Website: macys
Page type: cross-sells
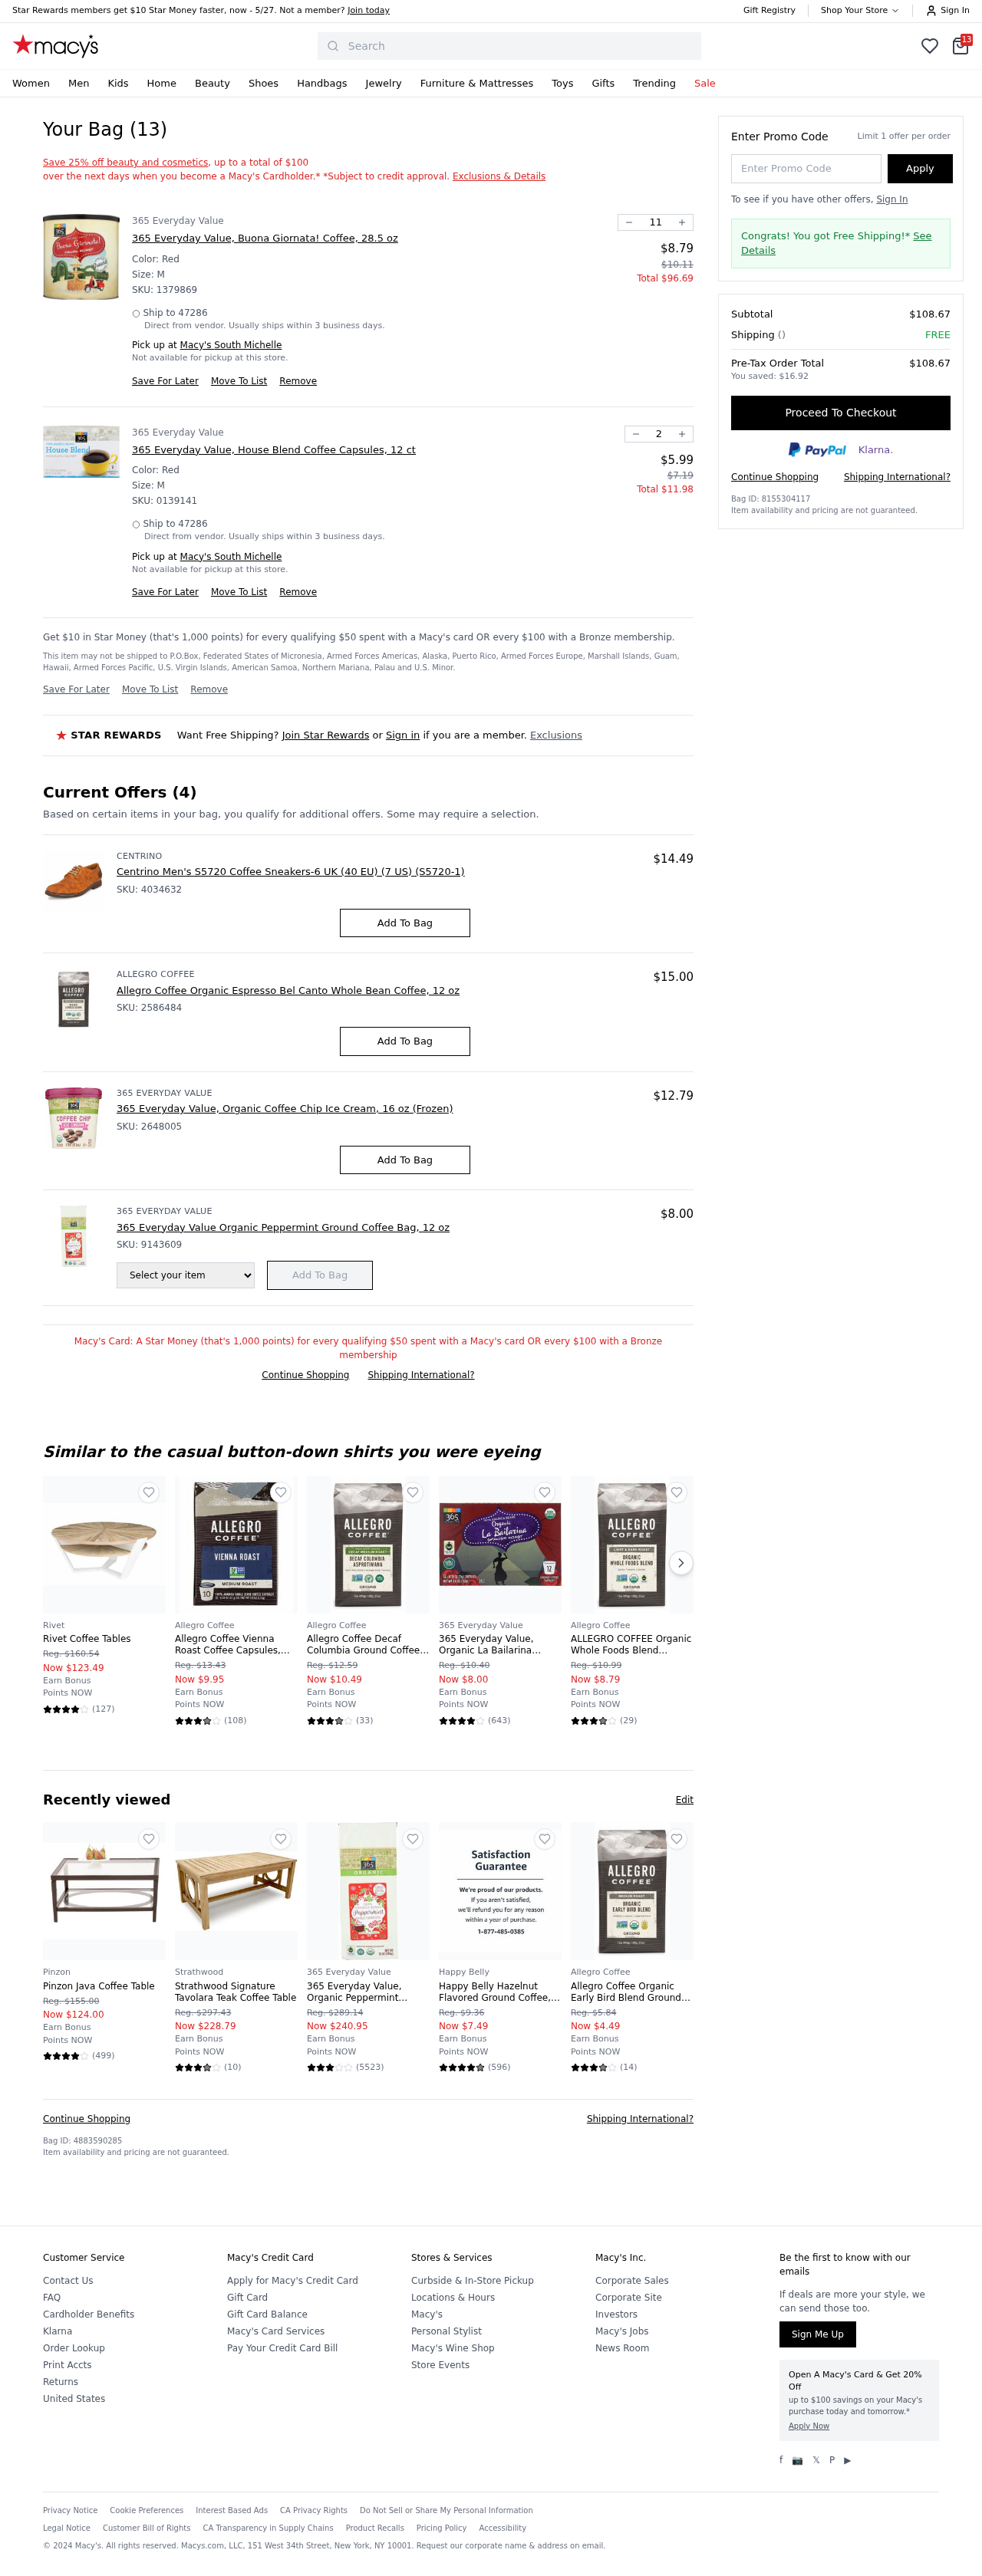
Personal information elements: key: PII_CITY
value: South Michelle
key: PII_POSTCODE
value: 47286
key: PII_PROMO_CODE
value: PROMO66MV
Product elements: key: PRODUCT10_BRAND
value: Pinzon
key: PRODUCT10_NAME
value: Pinzon Java Coffee Table
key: PRODUCT10_NUM_RATINGS
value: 499
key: PRODUCT10_PRICE
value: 124
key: PRODUCT10_RATING
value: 4.2
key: PRODUCT11_BRAND
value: Strathwood
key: PRODUCT11_NAME
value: Strathwood Signature Tavolara Teak Coffee Table
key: PRODUCT11_NUM_RATINGS
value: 10
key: PRODUCT11_PRICE
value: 228.79
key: PRODUCT11_RATING
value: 3.7
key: PRODUCT12_BRAND
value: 365 Everyday Value
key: PRODUCT12_NAME
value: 365 Everyday Value, Organic Peppermint Ground Coffee Bag, 12 oz
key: PRODUCT12_NUM_RATINGS
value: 5523
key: PRODUCT12_PRICE
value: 240.95
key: PRODUCT12_RATING
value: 3.3
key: PRODUCT13_BRAND
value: Happy Belly
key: PRODUCT13_NAME
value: Happy Belly Hazelnut Flavored Ground Coffee, 12 Ounce
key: PRODUCT13_NUM_RATINGS
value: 596
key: PRODUCT13_PRICE
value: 7.49
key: PRODUCT13_RATING
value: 4.5
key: PRODUCT14_BRAND
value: Allegro Coffee
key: PRODUCT14_NAME
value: Allegro Coffee Organic Early Bird Blend Ground Coffee, 12 oz
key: PRODUCT14_NUM_RATINGS
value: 14
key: PRODUCT14_PRICE
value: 4.49
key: PRODUCT14_RATING
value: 3.9
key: PRODUCT15_BRAND
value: Centrino
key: PRODUCT15_NAME
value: Centrino Men's S5720 Coffee Sneakers-6 UK (40 EU) (7 US) (S5720-1)
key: PRODUCT15_PRICE
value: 14.49
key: PRODUCT16_BRAND
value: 365 Everyday Value
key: PRODUCT16_NAME
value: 365 Everyday Value, Organic Coffee Chip Ice Cream, 16 oz (Frozen)
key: PRODUCT16_PRICE
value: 12.79
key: PRODUCT1_BRAND
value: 365 Everyday Value
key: PRODUCT1_NAME
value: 365 Everyday Value, Buona Giornata! Coffee, 28.5 oz
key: PRODUCT1_PRICE
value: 8.79
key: PRODUCT1_QUANTITY
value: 11
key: PRODUCT2_BRAND
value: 365 Everyday Value
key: PRODUCT2_NAME
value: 365 Everyday Value, House Blend Coffee Capsules, 12 ct
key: PRODUCT2_PRICE
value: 5.99
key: PRODUCT2_QUANTITY
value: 2
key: PRODUCT3_BRAND
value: Allegro Coffee
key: PRODUCT3_NAME
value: Allegro Coffee Organic Espresso Bel Canto Whole Bean Coffee, 12 oz
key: PRODUCT3_PRICE
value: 15
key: PRODUCT4_BRAND
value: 365 Everyday Value
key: PRODUCT4_NAME
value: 365 Everyday Value Organic Peppermint Ground Coffee Bag, 12 oz
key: PRODUCT4_PRICE
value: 8
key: PRODUCT5_BRAND
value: Rivet
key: PRODUCT5_NAME
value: Rivet Coffee Tables
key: PRODUCT5_NUM_RATINGS
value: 127
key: PRODUCT5_PRICE
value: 123.49
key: PRODUCT5_RATING
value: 4.1
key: PRODUCT6_BRAND
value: Allegro Coffee
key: PRODUCT6_NAME
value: Allegro Coffee Vienna Roast Coffee Capsules, 3.8 oz, 10 ct
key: PRODUCT6_NUM_RATINGS
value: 108
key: PRODUCT6_PRICE
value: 9.95
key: PRODUCT6_RATING
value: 3.6
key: PRODUCT7_BRAND
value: Allegro Coffee
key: PRODUCT7_NAME
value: Allegro Coffee Decaf Columbia Ground Coffee, 12 oz
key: PRODUCT7_NUM_RATINGS
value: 33
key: PRODUCT7_PRICE
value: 10.49
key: PRODUCT7_RATING
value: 3.7
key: PRODUCT8_BRAND
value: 365 Everyday Value
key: PRODUCT8_NAME
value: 365 Everyday Value, Organic La Bailarina Coffee Capsules, 12 ct
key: PRODUCT8_NUM_RATINGS
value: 643
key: PRODUCT8_PRICE
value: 8
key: PRODUCT8_RATING
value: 4.2
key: PRODUCT9_BRAND
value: Allegro Coffee
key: PRODUCT9_NAME
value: ALLEGRO COFFEE Organic Whole Foods Blend Ground Coffee, 12 OZ
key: PRODUCT9_NUM_RATINGS
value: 29
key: PRODUCT9_PRICE
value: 8.79
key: PRODUCT9_RATING
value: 3.6
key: PRODUCT1_SKU
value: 1379869
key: PRODUCT1_ORIGINAL_PRICE
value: $10.11
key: PRODUCT1_TOTAL
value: $96.69
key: PRODUCT2_SKU
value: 0139141
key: PRODUCT2_ORIGINAL_PRICE
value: $7.19
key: PRODUCT2_TOTAL
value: $11.98
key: PRODUCT15_SKU
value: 4034632
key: PRODUCT3_SKU
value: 2586484
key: PRODUCT16_SKU
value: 2648005
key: PRODUCT4_SKU
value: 9143609
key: PRODUCT5_ORIGINAL_PRICE
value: Reg. $160.54
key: PRODUCT6_ORIGINAL_PRICE
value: Reg. $13.43
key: PRODUCT7_ORIGINAL_PRICE
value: Reg. $12.59
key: PRODUCT8_ORIGINAL_PRICE
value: Reg. $10.40
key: PRODUCT9_ORIGINAL_PRICE
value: Reg. $10.99
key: PRODUCT10_ORIGINAL_PRICE
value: Reg. $155.00
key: PRODUCT11_ORIGINAL_PRICE
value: Reg. $297.43
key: PRODUCT12_ORIGINAL_PRICE
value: Reg. $289.14
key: PRODUCT13_ORIGINAL_PRICE
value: Reg. $9.36
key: PRODUCT14_ORIGINAL_PRICE
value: Reg. $5.84
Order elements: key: ORDER_NUM_ITEMS
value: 13
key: ORDER_SUBTOTAL
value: $108.67
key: ORDER_TOTAL
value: $108.67
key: ORDER_SAVINGS
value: $16.92
Search elements: key: HEADER_SEARCH
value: Search